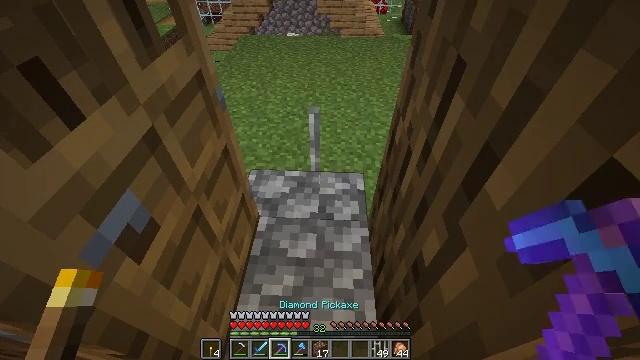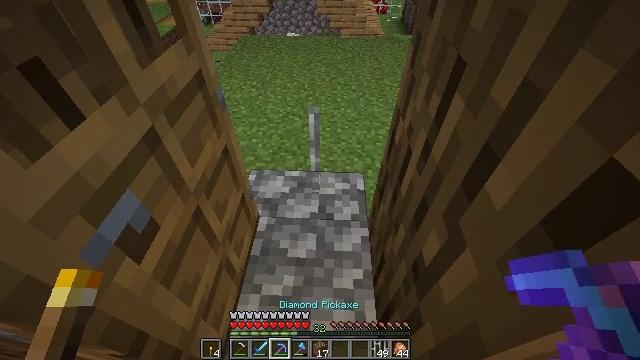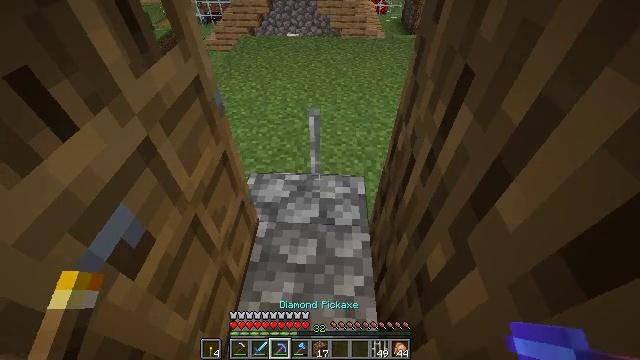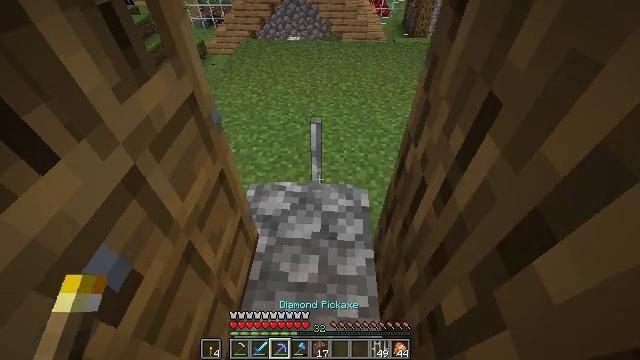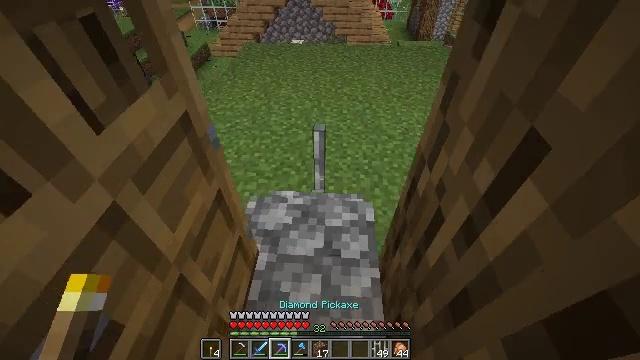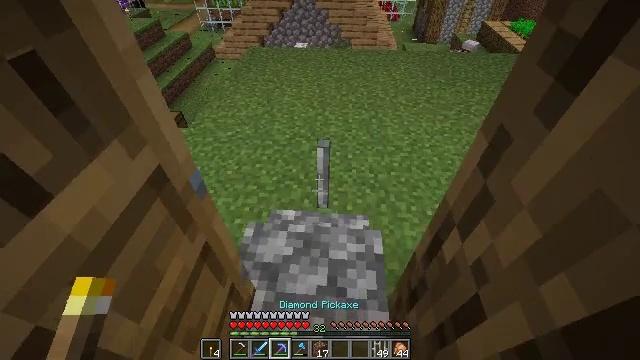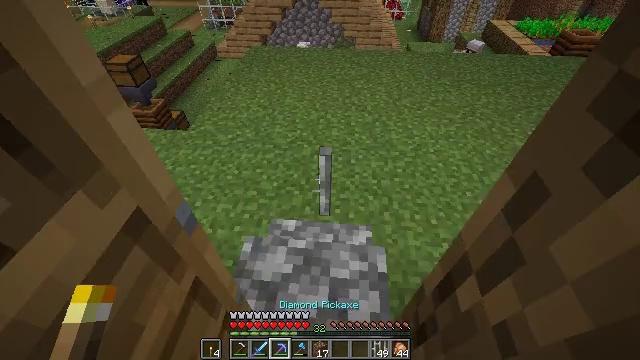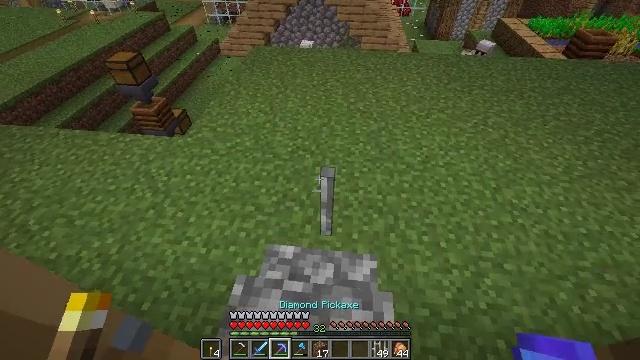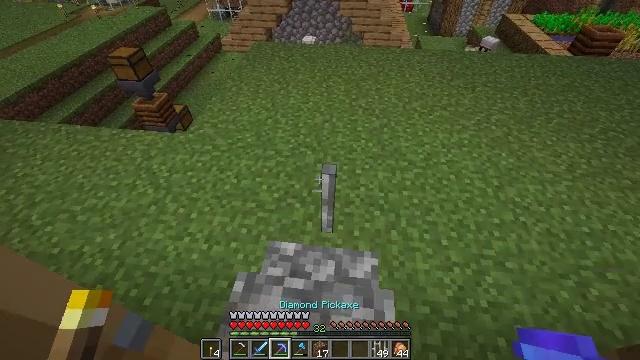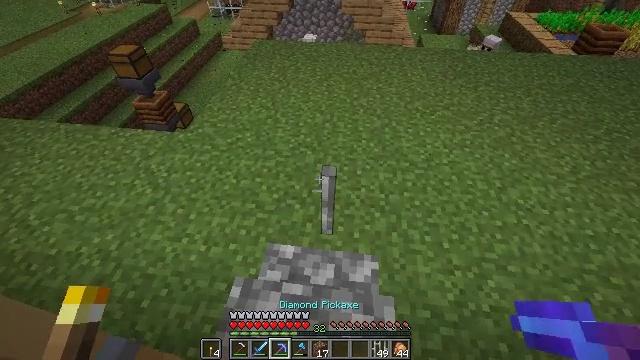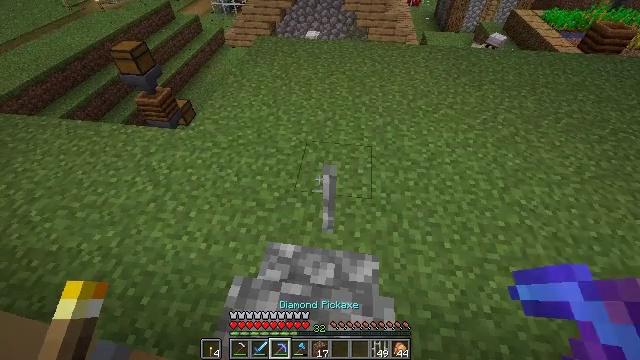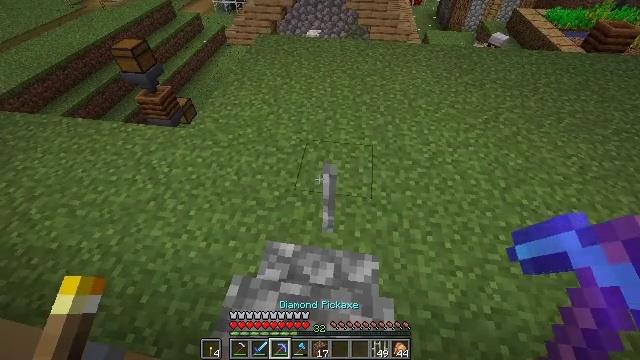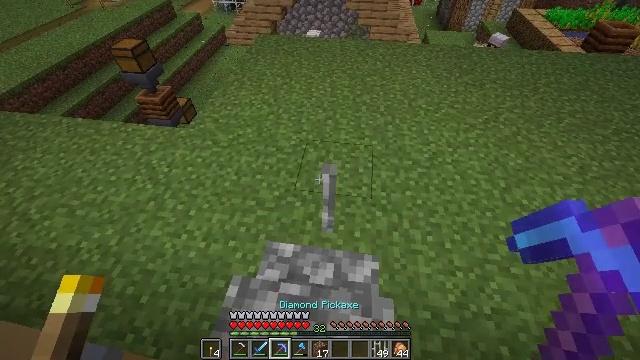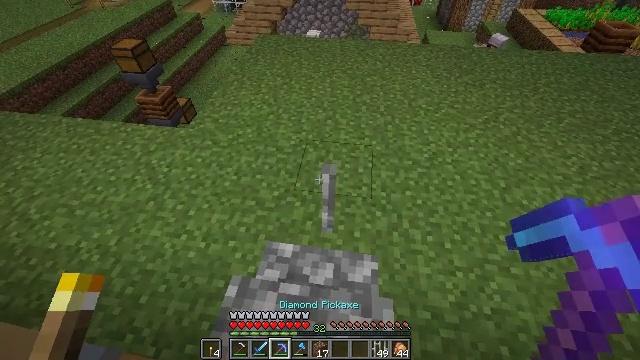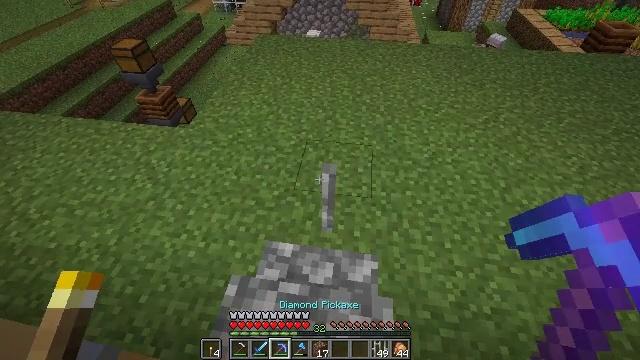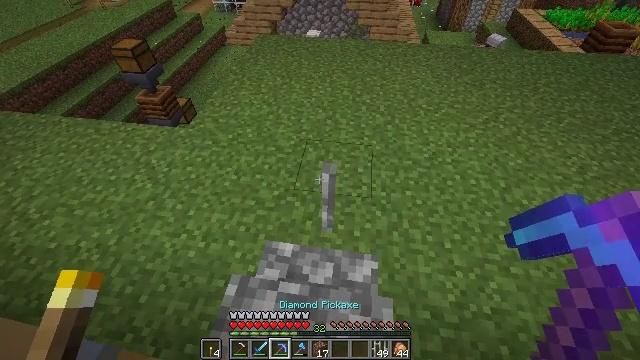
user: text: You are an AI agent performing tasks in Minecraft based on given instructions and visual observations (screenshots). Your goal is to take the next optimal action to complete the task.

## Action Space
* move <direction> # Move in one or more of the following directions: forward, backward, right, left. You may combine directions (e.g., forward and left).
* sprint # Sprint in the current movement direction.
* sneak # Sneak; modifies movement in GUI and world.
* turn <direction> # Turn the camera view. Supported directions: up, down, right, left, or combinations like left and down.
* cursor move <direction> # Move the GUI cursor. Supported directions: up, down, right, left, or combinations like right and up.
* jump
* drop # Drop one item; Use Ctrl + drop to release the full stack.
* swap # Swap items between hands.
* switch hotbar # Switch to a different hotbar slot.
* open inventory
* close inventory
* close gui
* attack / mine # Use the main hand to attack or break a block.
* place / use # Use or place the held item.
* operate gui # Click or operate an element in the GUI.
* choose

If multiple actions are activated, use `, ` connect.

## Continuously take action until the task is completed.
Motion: motion action
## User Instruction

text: Mine the iron bars from a structure.
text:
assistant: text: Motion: no_op
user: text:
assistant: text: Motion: move forward
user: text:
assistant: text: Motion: move forward
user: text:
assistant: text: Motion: move forward
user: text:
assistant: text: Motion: move forward, turn left
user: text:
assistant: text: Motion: move forward
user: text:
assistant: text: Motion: turn left
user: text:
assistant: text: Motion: no_op
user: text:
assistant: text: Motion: no_op
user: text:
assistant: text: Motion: no_op
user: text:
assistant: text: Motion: no_op
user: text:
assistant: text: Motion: no_op
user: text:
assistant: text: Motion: no_op
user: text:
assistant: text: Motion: no_op
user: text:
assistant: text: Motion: no_op
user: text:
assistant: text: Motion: no_op
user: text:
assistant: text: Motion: no_op
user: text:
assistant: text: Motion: no_op
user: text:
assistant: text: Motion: attack / mine
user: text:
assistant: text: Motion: attack / mine
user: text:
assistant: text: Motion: attack / mine
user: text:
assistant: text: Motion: attack / mine
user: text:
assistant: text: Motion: attack / mine
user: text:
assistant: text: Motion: attack / mine
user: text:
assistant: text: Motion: attack / mine
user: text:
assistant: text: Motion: attack / mine
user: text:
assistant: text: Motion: attack / mine
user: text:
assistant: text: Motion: attack / mine
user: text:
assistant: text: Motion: attack / mine
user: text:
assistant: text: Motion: attack / mine